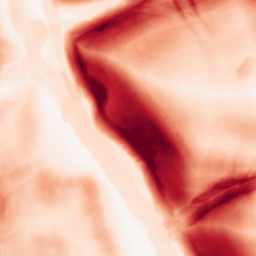
Category: morphological
Decomposition family: morphological_gradient
Decomposition parameters: size: 15
shape: square
Upsampling method: linear_exact
Upsampling parameters: scale: 2
Upsampling scale: 2